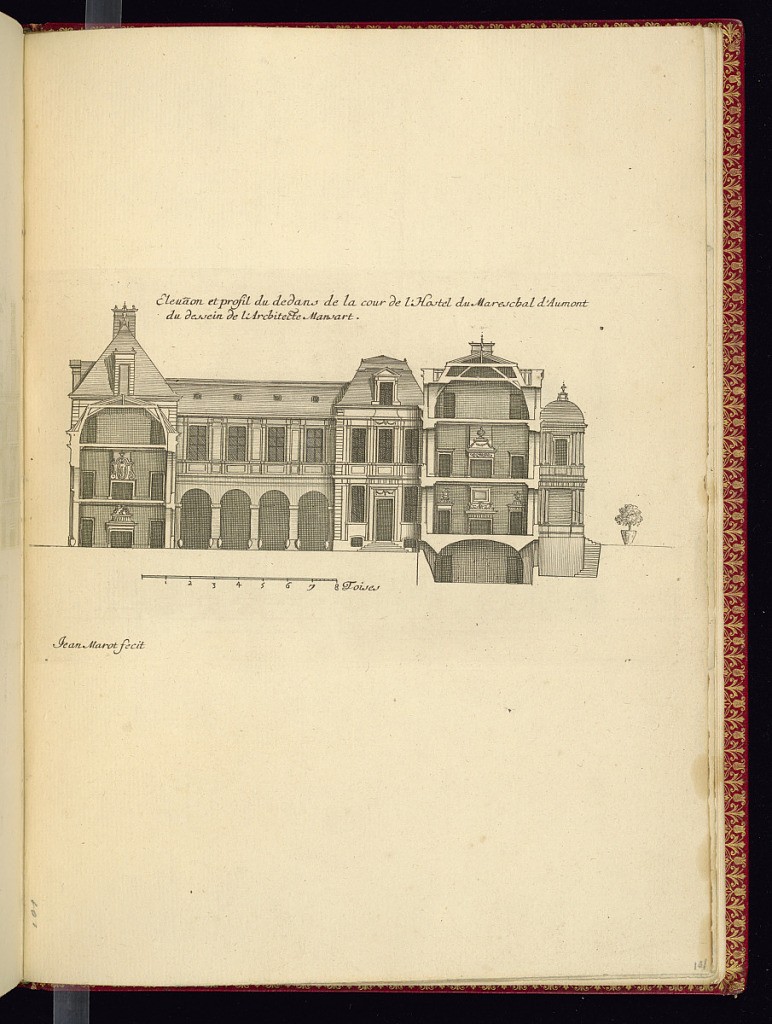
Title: Elevaon et profil du dedans de la cour de l’Hostel du Mareschal d’Aumont du dessein de l’Architecte Mansart
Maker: Jean Marot, French, 1619 - 1679
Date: ca.1635–ca.1660
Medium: Etching on laid paper
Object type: Print
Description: Architectural elevation of the exterior façade of a Parisian hôtel particulier (grand house) with sections illustrating the interiors, with chimneypieces and overdoor decorations. The façade features windows, pilasters, arches, and dormer windows, with a single potted tree to the right. A scale below. The plate is titled and signed.